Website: bh-photo
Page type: receipt
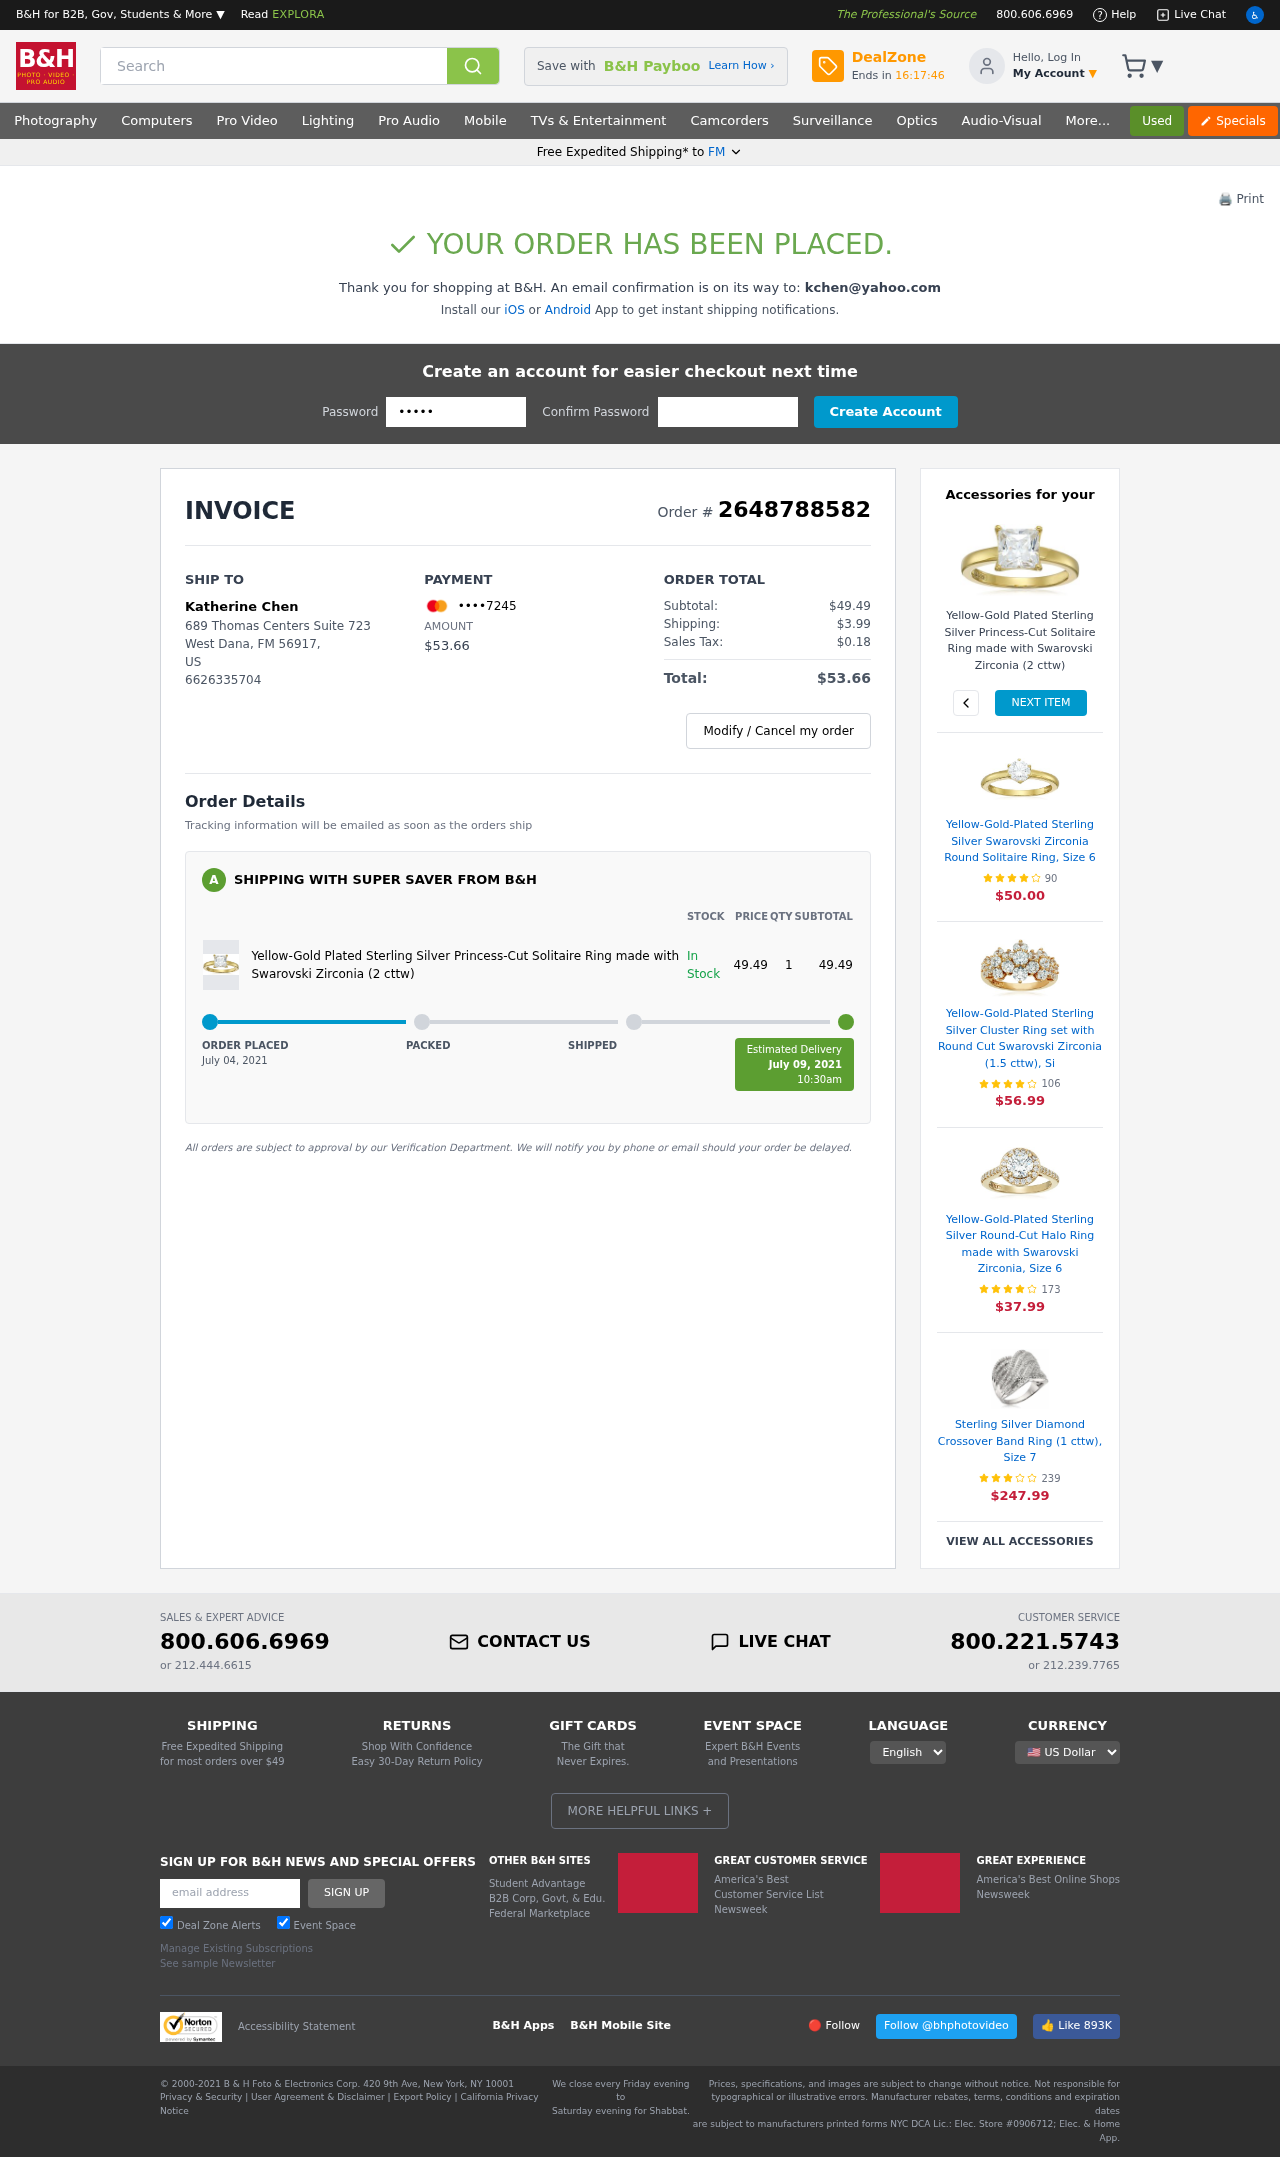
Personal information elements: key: PII_CARD_LAST4
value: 7245
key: PII_CITY
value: West Dana
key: PII_EMAIL
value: kchen@yahoo.com
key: PII_FULLNAME
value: Katherine Chen
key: PII_PHONE
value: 6626335704
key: PII_POSTCODE
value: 56917
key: PII_STATE
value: FM
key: PII_STATE_ABBR
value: FM
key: PII_STREET
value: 689 Thomas Centers Suite 723
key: PII_COUNTRY_CODE
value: US
Product elements: key: PRODUCT1_NAME
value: Yellow-Gold Plated Sterling Silver Princess-Cut Solitaire Ring made with Swarovski Zirconia (2 cttw)
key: PRODUCT1_PRICE
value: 49.49
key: PRODUCT1_QUANTITY
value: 1
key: PRODUCT1_NAME2
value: Yellow-Gold Plated Sterling Silver Princess-Cut Solitaire Ring made with Swarovski Zirconia (2 cttw)
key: PRODUCT2_NAME
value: Yellow-Gold-Plated Sterling Silver Swarovski Zirconia Round Solitaire Ring, Size 6
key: PRODUCT2_NUM_RATINGS
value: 90
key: PRODUCT2_PRICE
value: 50.00
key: PRODUCT3_NAME
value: Yellow-Gold-Plated Sterling Silver Cluster Ring set with Round Cut Swarovski Zirconia (1.5 cttw), Si
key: PRODUCT3_NUM_RATINGS
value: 106
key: PRODUCT3_PRICE
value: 56.99
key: PRODUCT4_NAME
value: Yellow-Gold-Plated Sterling Silver Round-Cut Halo Ring made with Swarovski Zirconia, Size 6
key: PRODUCT4_NUM_RATINGS
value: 173
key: PRODUCT4_PRICE
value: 37.99
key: PRODUCT5_NAME
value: Sterling Silver Diamond Crossover Band Ring (1 cttw), Size 7
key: PRODUCT5_NUM_RATINGS
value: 239
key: PRODUCT5_PRICE
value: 247.99
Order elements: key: ORDER_ID
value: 2648788582
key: ORDER_TOTAL
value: $53.66
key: ORDER_SUBTOTAL
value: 49.49
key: ORDER_SUBTOTAL
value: $49.49
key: ORDER_SHIPPING_COST
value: $3.99
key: ORDER_TAX
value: $0.18
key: ORDER_DATE
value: July 04, 2021
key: ORDER_DELIVERY_DATE
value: July 09, 2021
Search elements: key: HEADER_SEARCH
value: Search